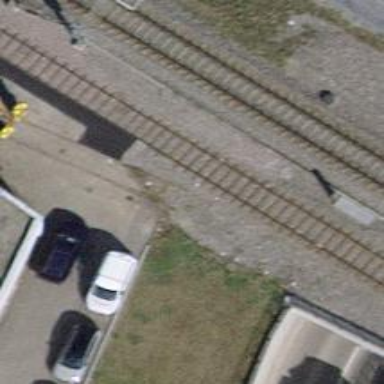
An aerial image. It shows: Rail spur service.